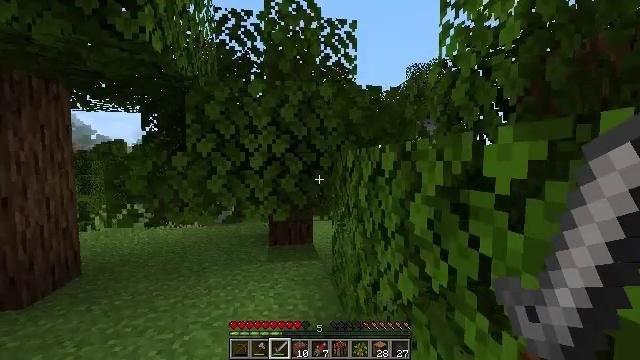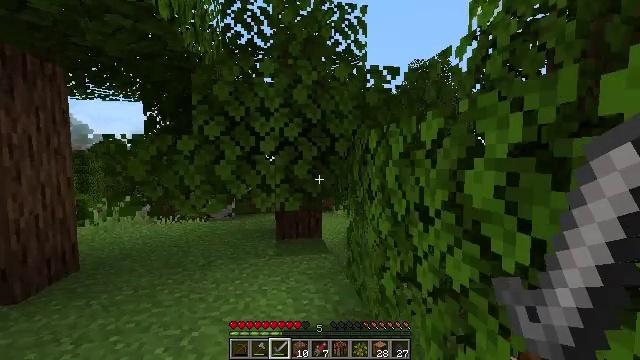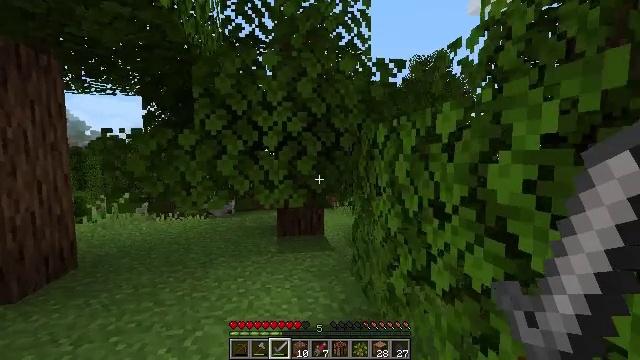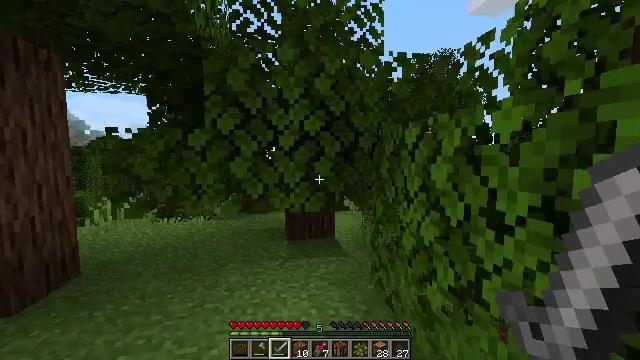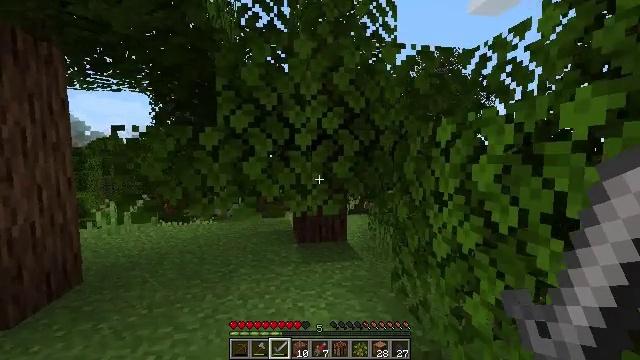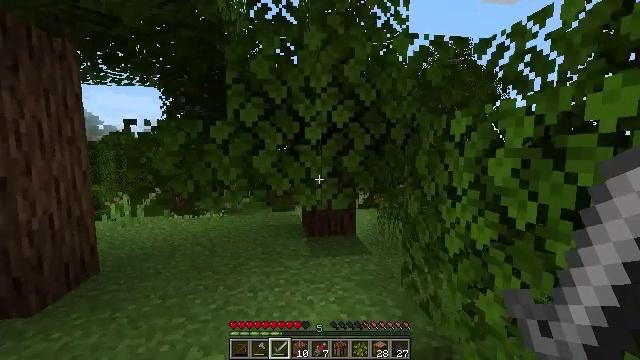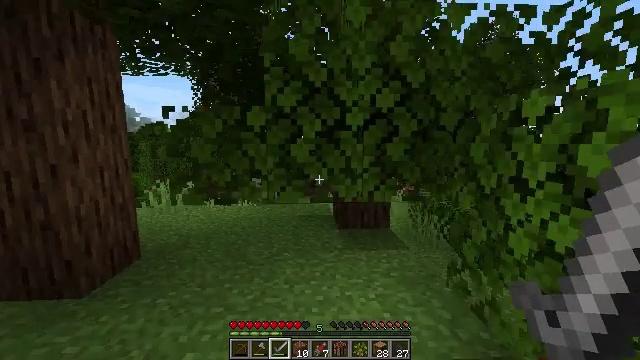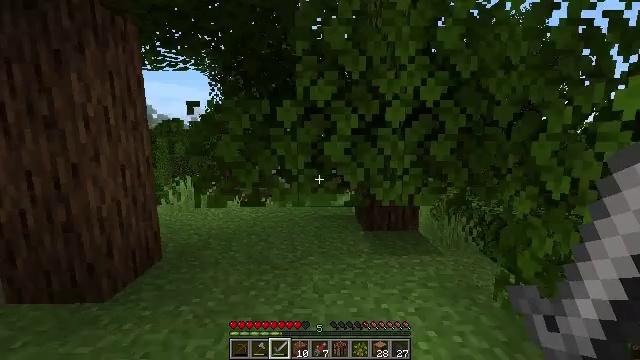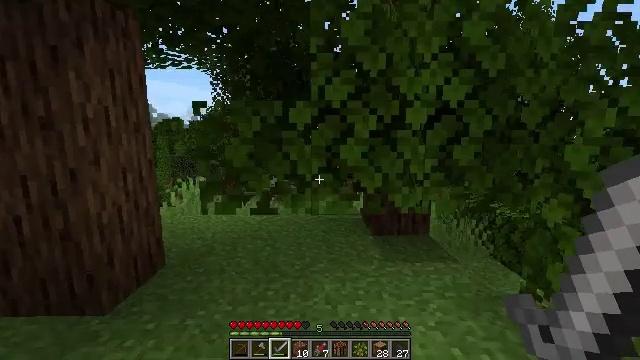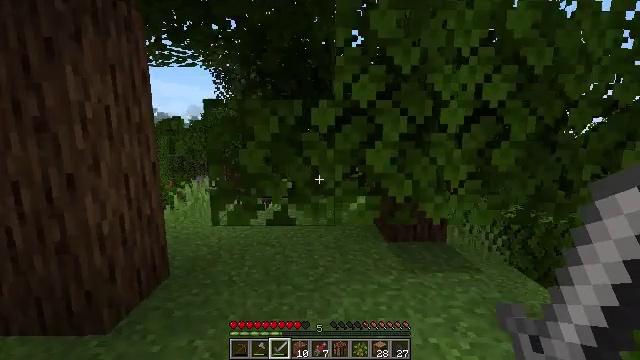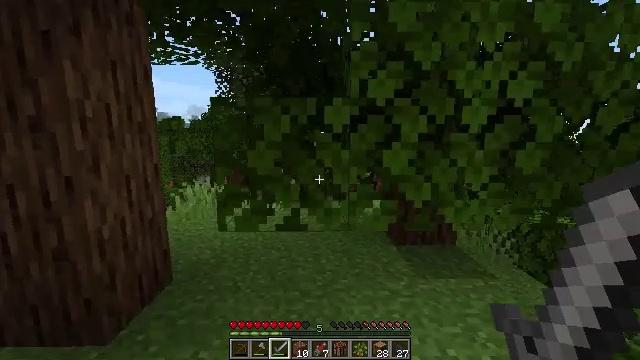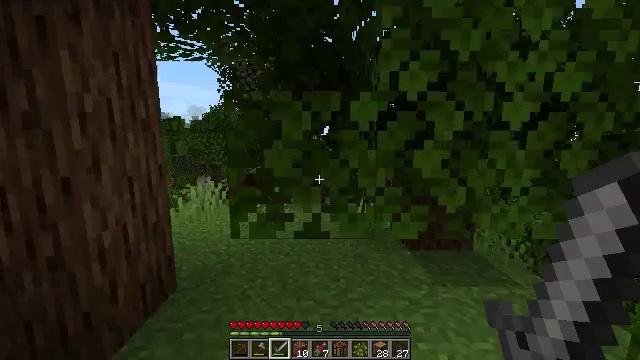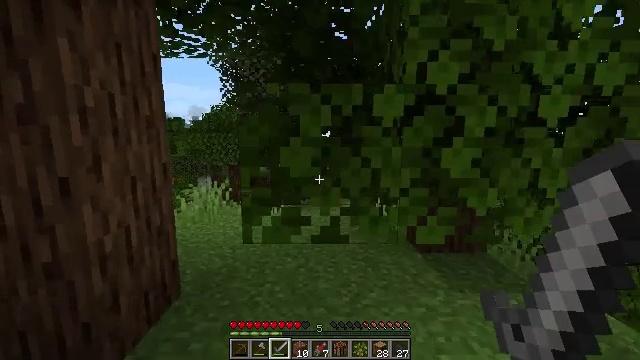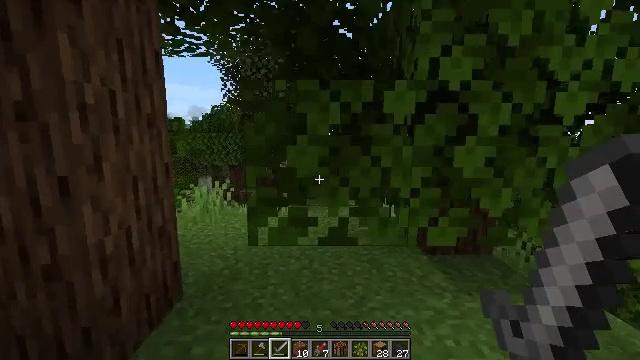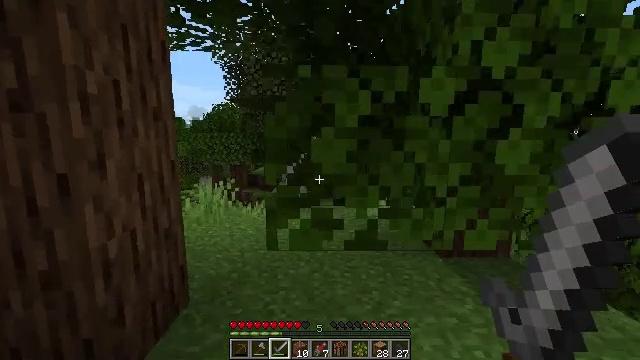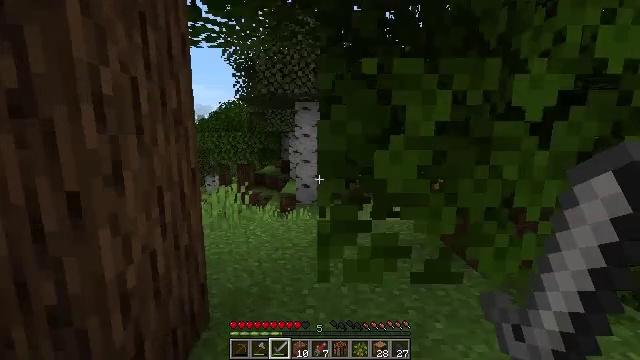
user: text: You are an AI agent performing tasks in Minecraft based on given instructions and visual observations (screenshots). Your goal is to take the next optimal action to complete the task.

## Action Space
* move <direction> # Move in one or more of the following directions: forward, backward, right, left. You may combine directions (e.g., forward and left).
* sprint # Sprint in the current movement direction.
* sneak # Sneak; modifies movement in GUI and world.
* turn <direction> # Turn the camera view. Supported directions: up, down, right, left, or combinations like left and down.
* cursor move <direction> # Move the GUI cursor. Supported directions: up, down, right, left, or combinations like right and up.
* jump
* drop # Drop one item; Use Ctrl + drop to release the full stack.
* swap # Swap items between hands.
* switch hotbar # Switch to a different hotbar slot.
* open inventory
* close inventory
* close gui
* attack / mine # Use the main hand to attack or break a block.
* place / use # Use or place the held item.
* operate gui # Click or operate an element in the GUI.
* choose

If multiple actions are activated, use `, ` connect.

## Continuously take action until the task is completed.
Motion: motion action
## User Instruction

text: Gather poppy from the ground.
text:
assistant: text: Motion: move forward and move left
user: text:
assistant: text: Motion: move forward and move left
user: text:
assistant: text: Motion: move forward and move left
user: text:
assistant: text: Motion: move forward and move left
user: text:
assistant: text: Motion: move forward and move left, turn left and down
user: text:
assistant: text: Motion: move forward and move left, turn left and down
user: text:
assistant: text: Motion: move forward and move left, turn left
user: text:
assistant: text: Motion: move forward and move left
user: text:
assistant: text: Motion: move forward and move left
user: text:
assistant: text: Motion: move forward and move left
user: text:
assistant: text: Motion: move forward and move left
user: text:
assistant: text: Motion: move forward and move left
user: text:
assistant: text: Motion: move forward and move left
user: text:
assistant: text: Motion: move forward and move left
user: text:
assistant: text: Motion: move forward and move left
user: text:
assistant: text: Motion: move forward and move left, turn left
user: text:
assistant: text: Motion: move forward and move left
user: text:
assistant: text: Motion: no_op
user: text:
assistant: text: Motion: no_op
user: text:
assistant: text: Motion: no_op
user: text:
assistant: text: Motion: no_op
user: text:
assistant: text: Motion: move forward
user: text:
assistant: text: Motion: move forward
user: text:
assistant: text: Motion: move forward
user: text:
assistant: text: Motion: no_op
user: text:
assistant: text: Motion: move forward
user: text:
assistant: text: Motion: move forward, turn right
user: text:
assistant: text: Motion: move forward
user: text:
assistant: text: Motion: move forward
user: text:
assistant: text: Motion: move forward